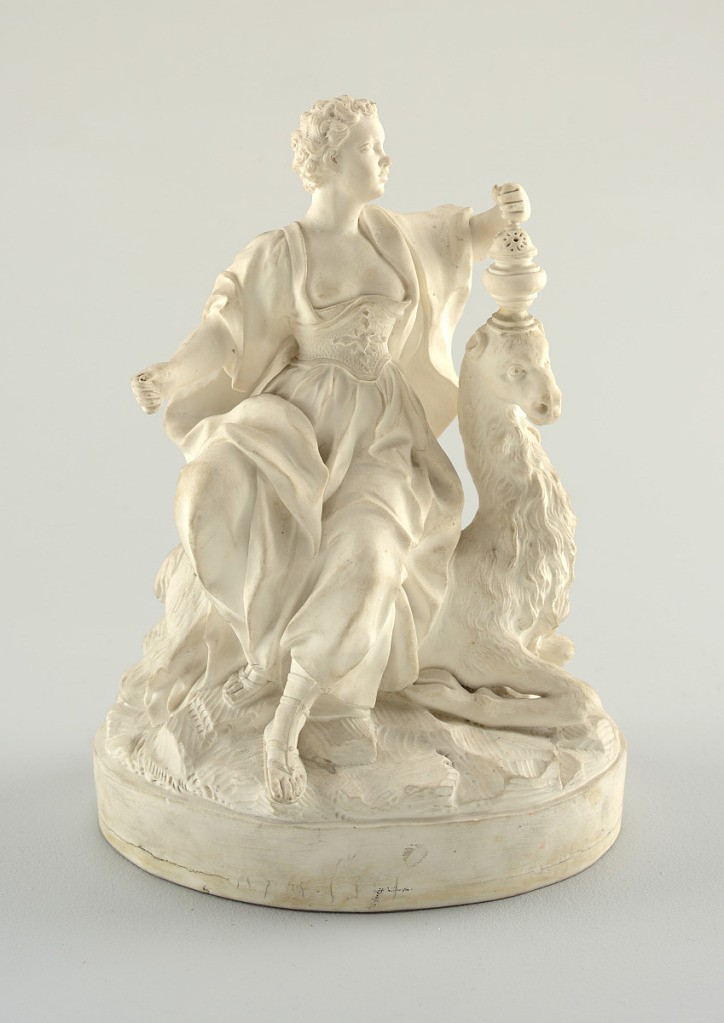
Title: Allegorical Figure of "Asia"
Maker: Le Nove Porcelain Manufactory, Italian, established ca. 1727
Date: late 18th century
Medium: biscuit
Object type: figure
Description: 1960-1-54-a/d: Allegorical figures of the four continents with th...;     1960-1-54-a: Allegorical figure of "Asia" with animal attribute...